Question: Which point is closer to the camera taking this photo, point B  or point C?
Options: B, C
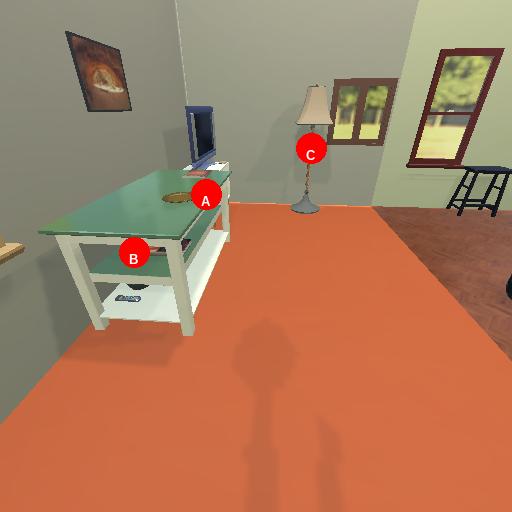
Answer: B